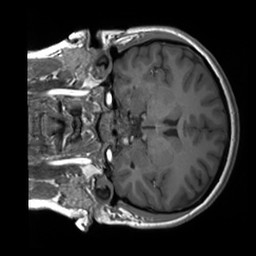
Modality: T1w
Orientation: coronal
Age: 21
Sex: female
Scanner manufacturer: siemens
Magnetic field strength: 3 T
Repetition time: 1.8 s
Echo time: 0.00232 s